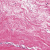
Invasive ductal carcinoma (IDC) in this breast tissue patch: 0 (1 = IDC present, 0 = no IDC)